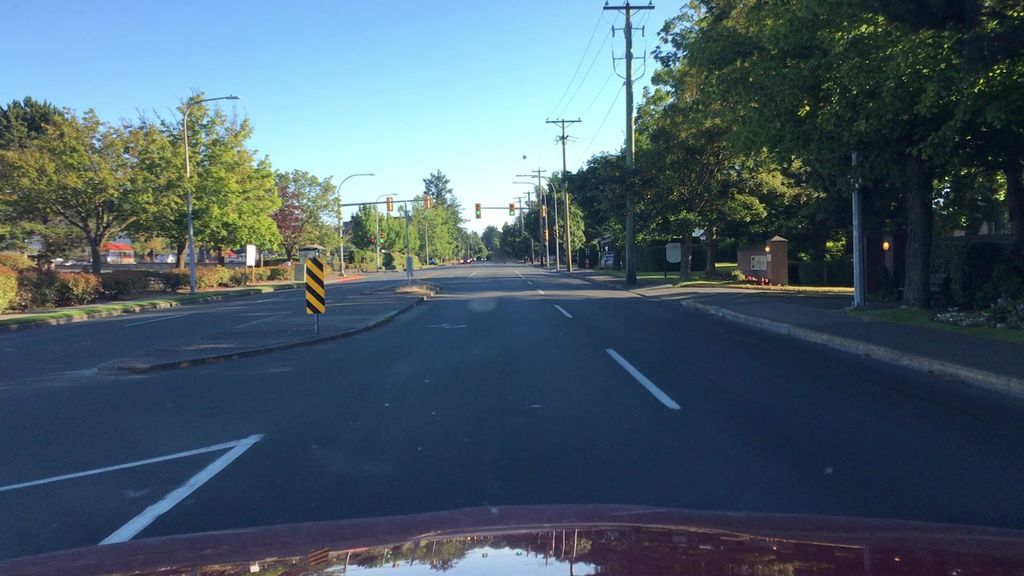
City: victoria